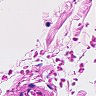
Metastatic tissue present: no